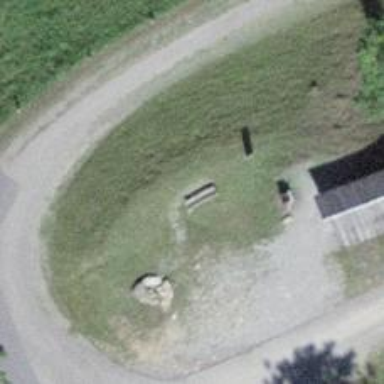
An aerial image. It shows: Bench for seating.